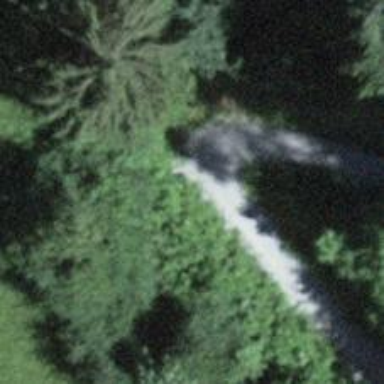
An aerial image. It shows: Path with fine gravel surface. The trail visibility is excellent.